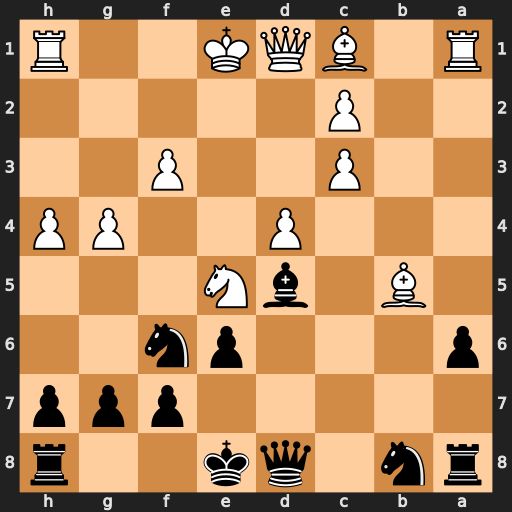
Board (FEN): rn1qk2r/5ppp/p3pn2/1B1bN3/3P2PP/2P2P2/2P5/R1BQK2R
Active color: b
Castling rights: KQkq
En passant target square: -
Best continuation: axb5 Rxa8 Bxa8